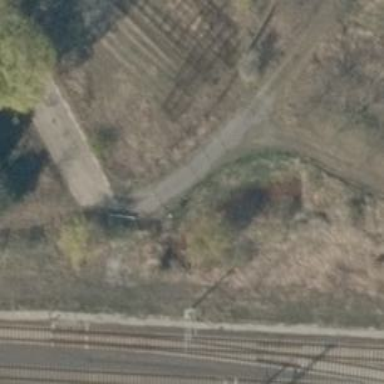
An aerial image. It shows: Track with grade3 tracktype.